Interaction volume radius: 5 \u00c5
Interaction volume height: 10 \u00c5
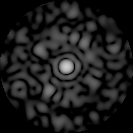
Disorder parameter: 0.84